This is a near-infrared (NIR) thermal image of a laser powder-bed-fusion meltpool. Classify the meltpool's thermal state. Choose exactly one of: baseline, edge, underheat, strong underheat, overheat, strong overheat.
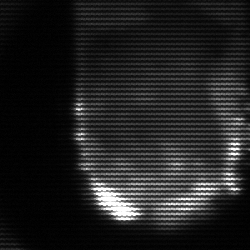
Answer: baseline